Brain MRI, t1w sequence, axial 2D slice.
Patient: age 29, sex M, weight 90 kg, height 1.9 m
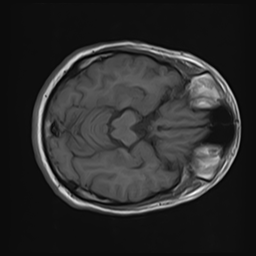